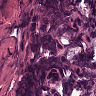
Metastatic tissue present: no